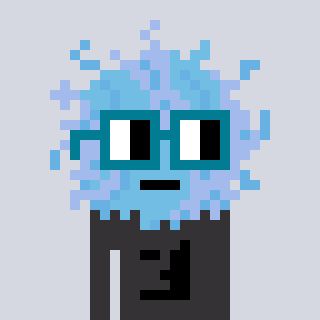
a pixel art character with square dark green glasses, a lint-shaped head and a grayscale-colored body on a cool background